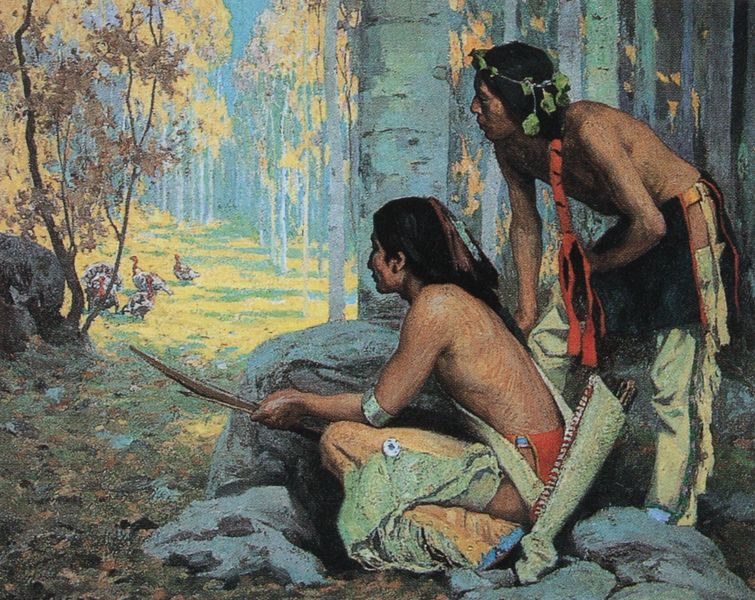
Titel: Taos Turkey Hunters
Künstler: E. Irving Couse
Standort: Santa Fé (NM)
Institution: Santa Fé Collection of Southwestern Art
Schlagwörter: baum, blau, blätter, feder, felsen, gemälde, gruppe, haut, himmel, körper, laub, lendenschurz, mann, nackt, schatten, bäume, gelb, grün, landschaft, ocker, frisur, haar, licht, männer, orange, profil, türkis, gras, rot, weg, wiese, hose, band, federn, haarschmuck, stein, steine, taube, birke, birken, morgen, vögel, busch, pfad, sonne, fransen, haare, gebeugt, wald, genre, bogen, genrebild, genremalerei, zwei, beobachten, fels, amerika, wild, zopf, warten, bücken, lichtung, hocken, inkarant, schraffur, waffe, pfau, genreszene, kranz, jagd, truthahn, armreif, efeu, fasane, jäger, spähen, gaugin, birkenwald, leder, lauer, auerhahn, versteck, jagt, usa, rebhuhn, huhn, blätterkranz, kopfschmuck, köcher, pfeil, kreisen, feil, pfeile, mäner, lederhosen, hühner, leise, indianer, ureinwohner, puten, truthan, armschmuck, deckung, truthähne, indiander, orrange, rebhühner, native americans, truthahnjagd, hösee, ledr